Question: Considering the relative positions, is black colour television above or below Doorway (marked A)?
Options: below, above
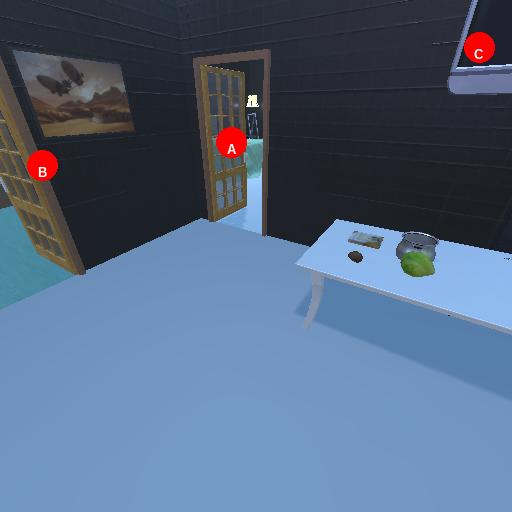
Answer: below